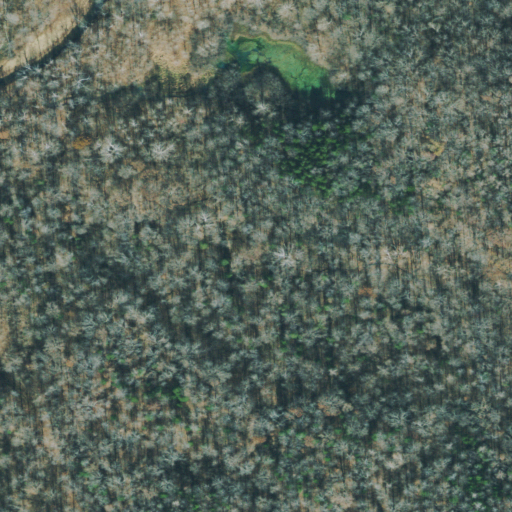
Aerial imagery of valley in Tennessee named Summer Hollow containing deciduous forest, mixed forest, and herbaceous wetlands